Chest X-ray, PA view. Patient: 25 years old, sex F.
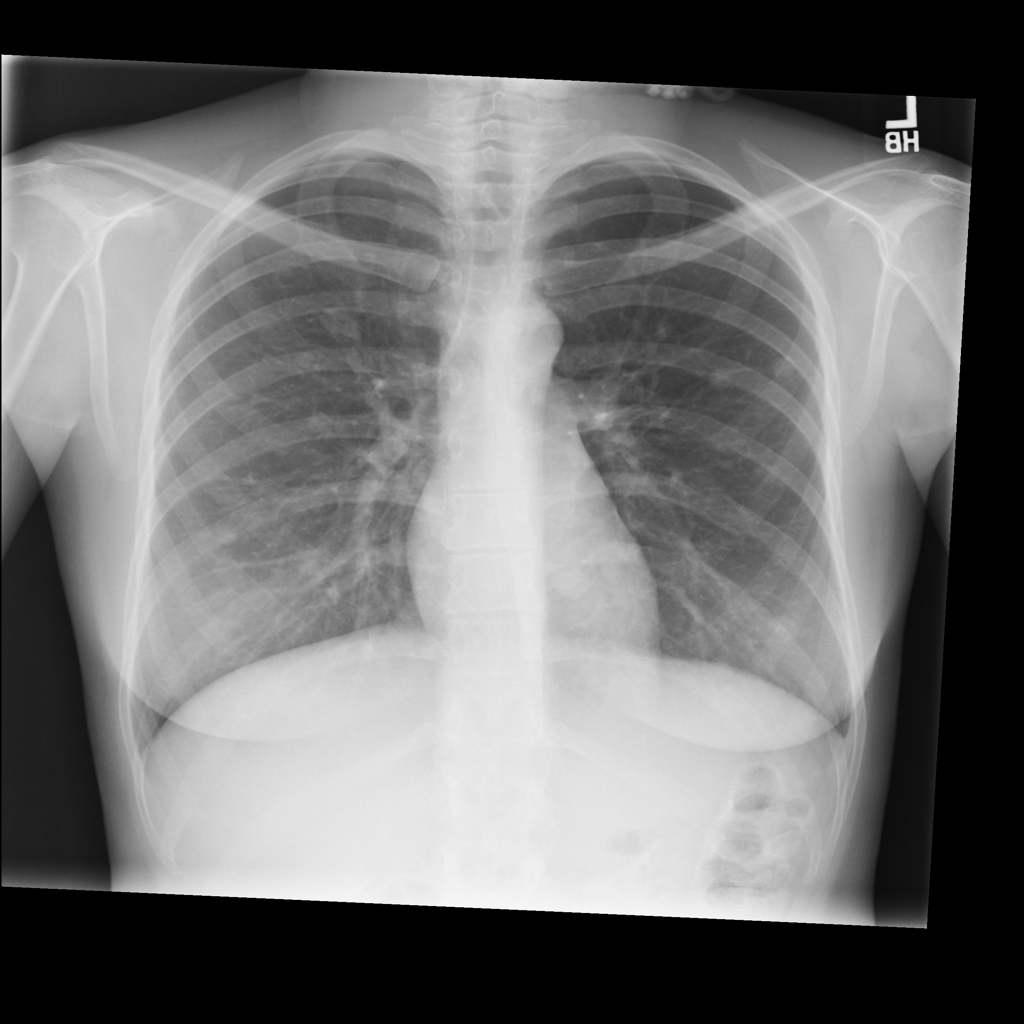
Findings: No Finding